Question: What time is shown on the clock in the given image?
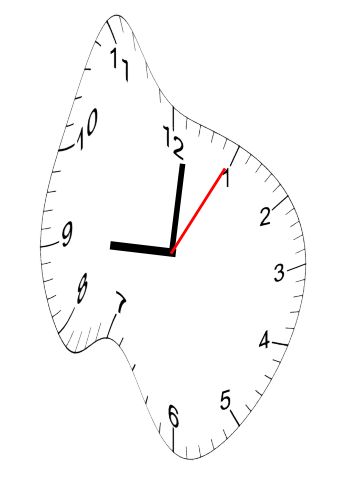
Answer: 09:01:05